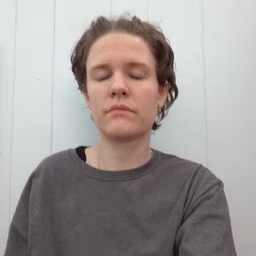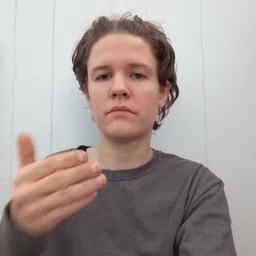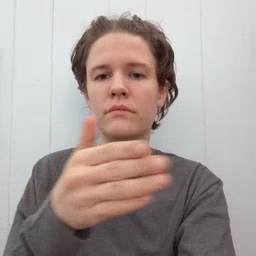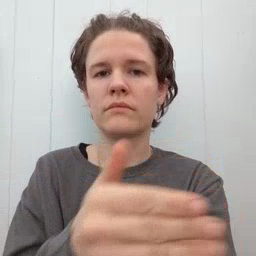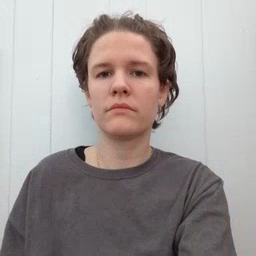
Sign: fish